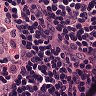
Metastatic tissue present: no